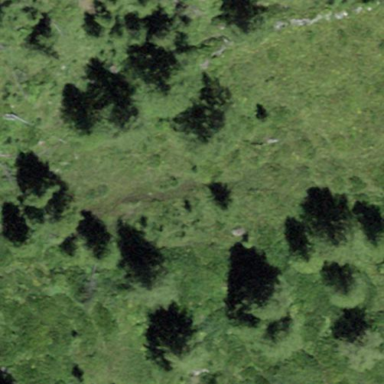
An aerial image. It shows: Forest area dominated by needle-leaved trees.